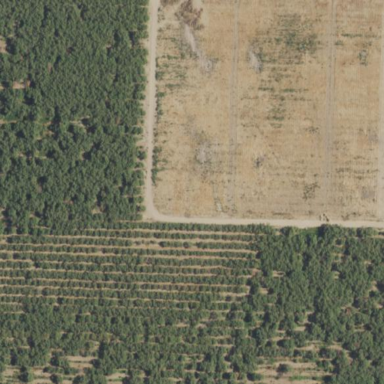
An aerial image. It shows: Almond orchard with rows of almond trees.